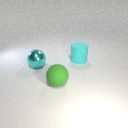
large cyan rubber cylinder to the right of large green rubber sphere